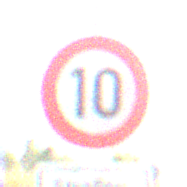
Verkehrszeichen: Geschwindigkeit10
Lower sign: HinweiseAufGefahrenDurchVerbaleAngabe3
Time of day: MorningAfternoon
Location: Outdoor (RoadRail)
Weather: PartlyCloudy
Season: NotSpecified
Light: Natural